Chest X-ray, AP view. Patient: 21 years old, sex M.
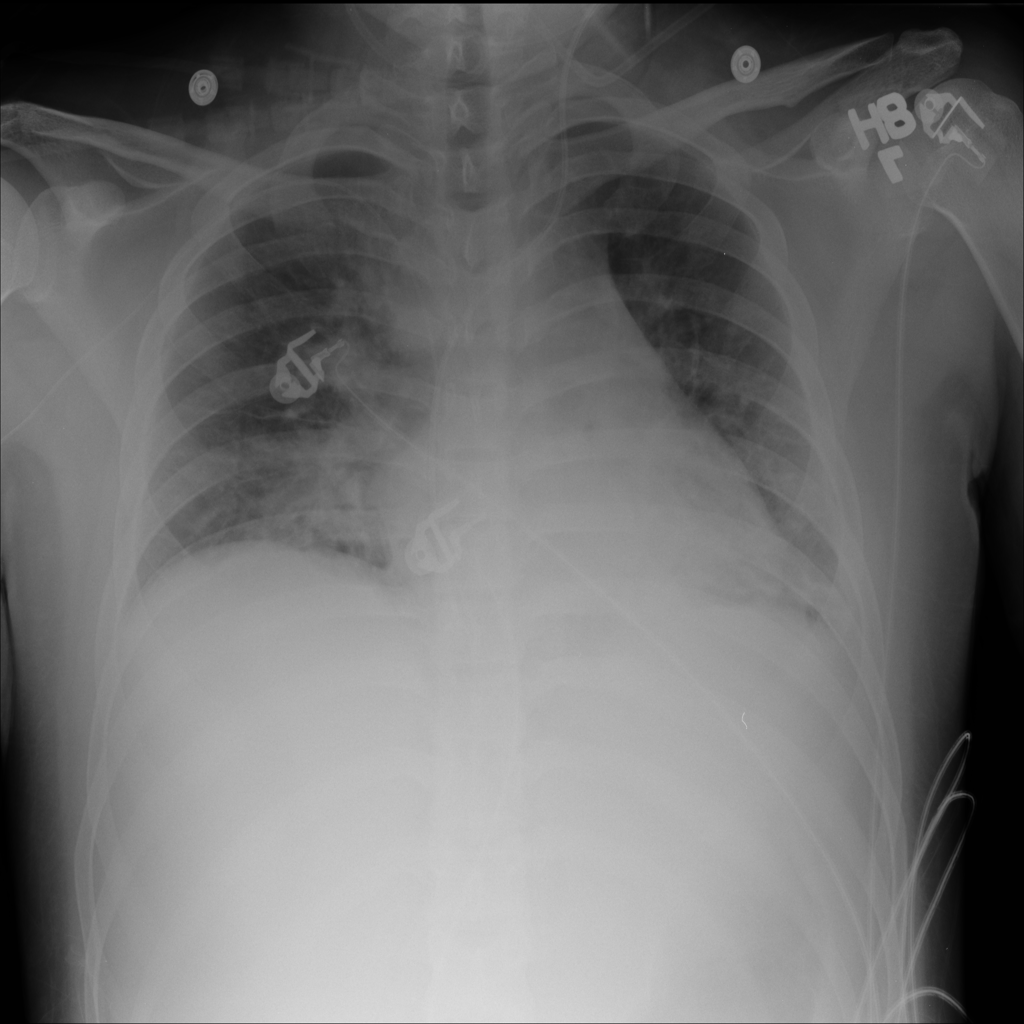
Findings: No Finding